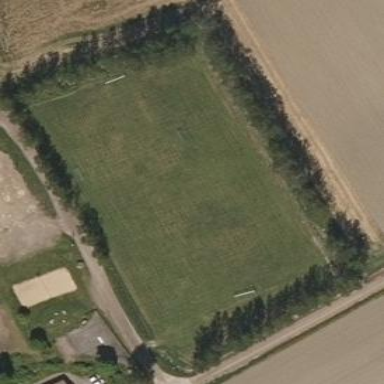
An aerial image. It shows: Grass pitch used for soccer.